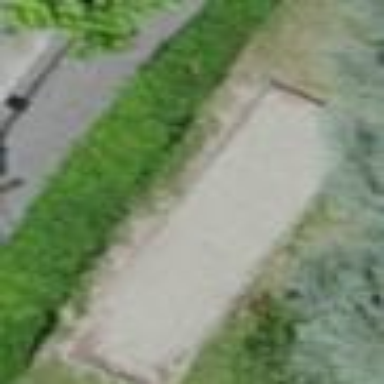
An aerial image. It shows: Gravel pitch for playing boules.